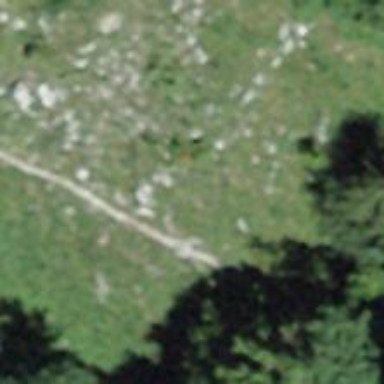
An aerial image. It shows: Ground path.